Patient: sex M, age 38
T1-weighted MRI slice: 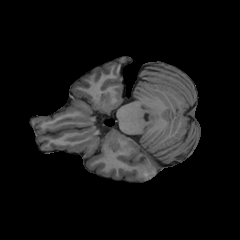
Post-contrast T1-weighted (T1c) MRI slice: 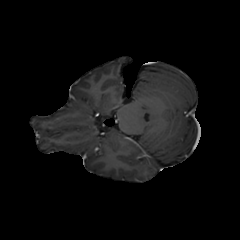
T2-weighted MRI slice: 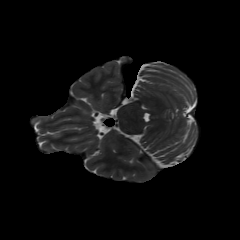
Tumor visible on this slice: no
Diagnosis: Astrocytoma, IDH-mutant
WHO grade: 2